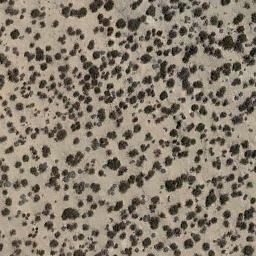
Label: chaparral